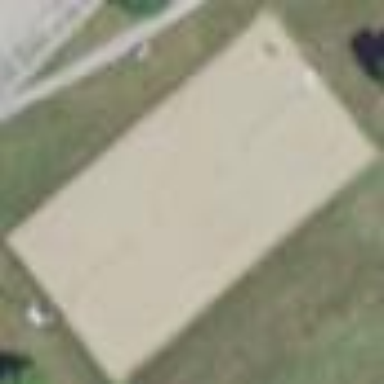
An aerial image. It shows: Sandy pitch for beach volleyball.